Question: Count the number of objects in the diagram.
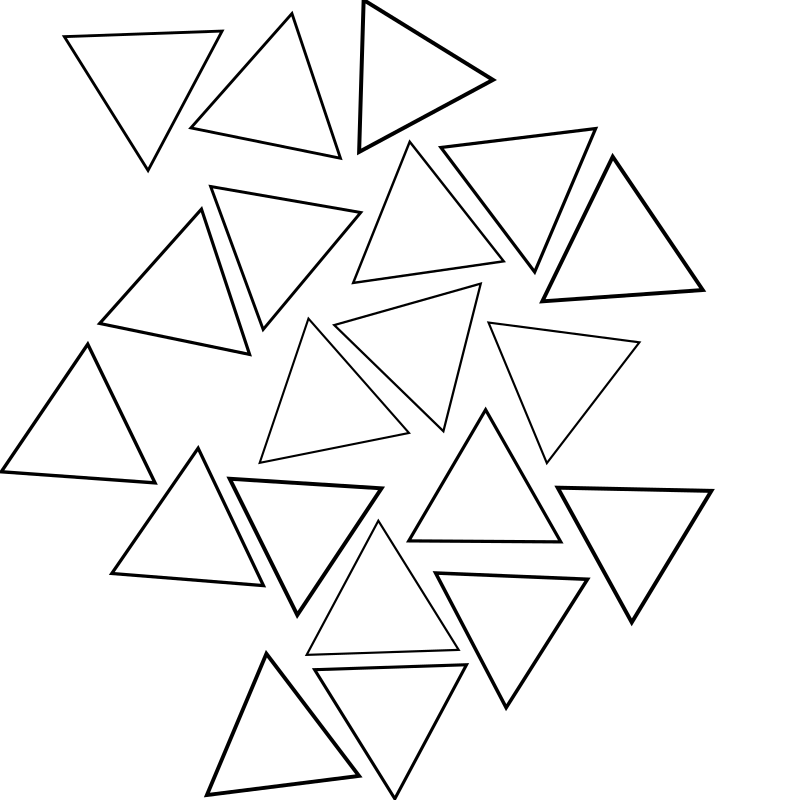
Answer: 20